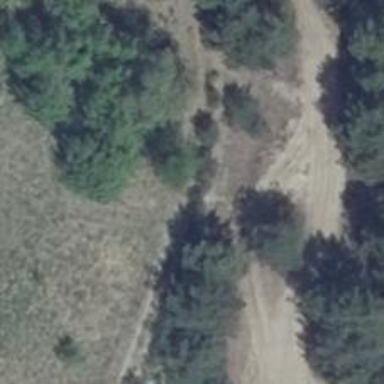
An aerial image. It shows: Embankment along track road with grade 5 tracktype.